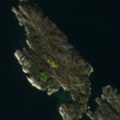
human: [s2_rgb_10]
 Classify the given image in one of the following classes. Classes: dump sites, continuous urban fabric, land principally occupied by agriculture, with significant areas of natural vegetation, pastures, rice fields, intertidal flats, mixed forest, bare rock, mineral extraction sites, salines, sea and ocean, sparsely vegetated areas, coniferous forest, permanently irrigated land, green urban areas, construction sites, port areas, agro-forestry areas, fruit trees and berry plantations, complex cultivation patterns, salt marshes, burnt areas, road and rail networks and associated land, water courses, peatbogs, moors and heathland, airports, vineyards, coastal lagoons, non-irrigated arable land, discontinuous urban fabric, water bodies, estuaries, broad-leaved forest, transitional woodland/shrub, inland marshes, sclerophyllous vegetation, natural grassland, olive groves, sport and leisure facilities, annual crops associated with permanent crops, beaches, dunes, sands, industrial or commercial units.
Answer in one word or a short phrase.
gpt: bare rock, sea and ocean